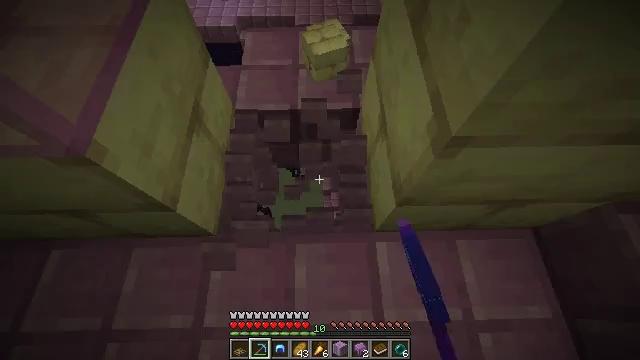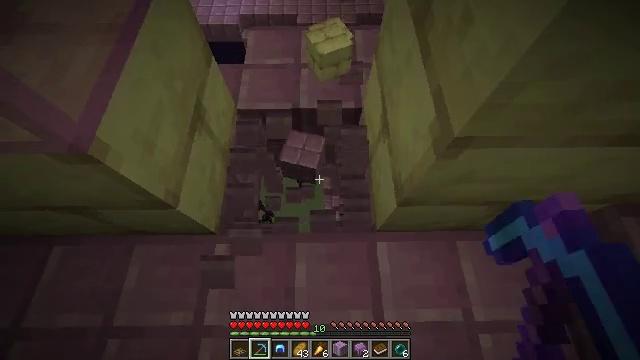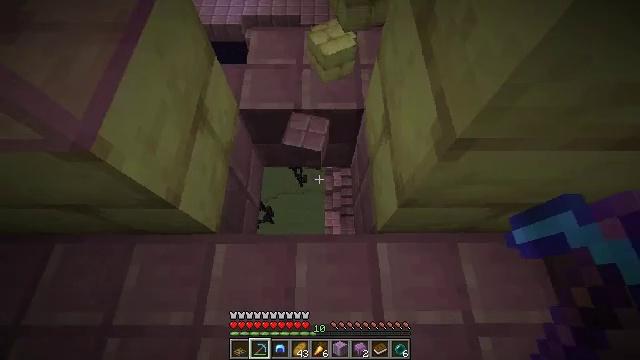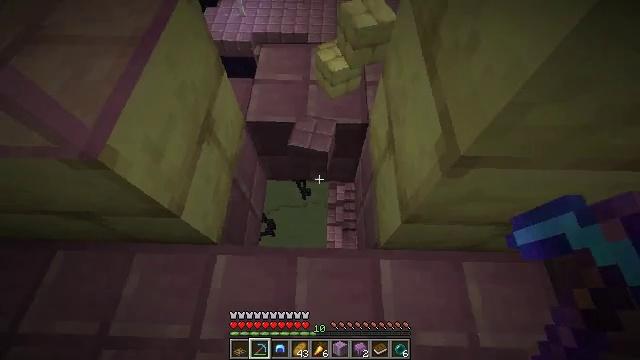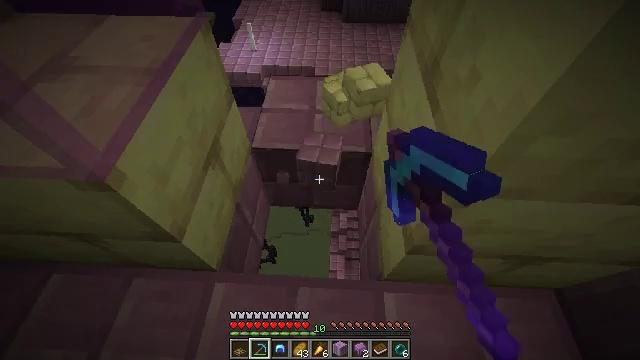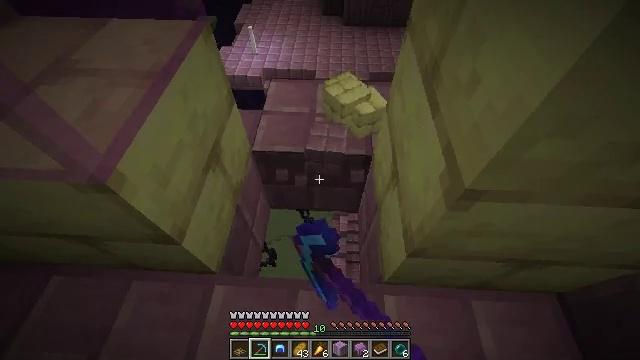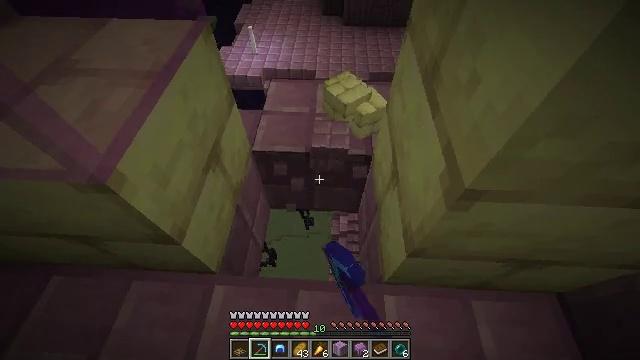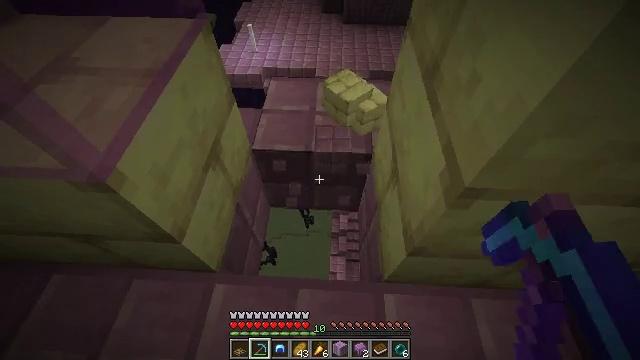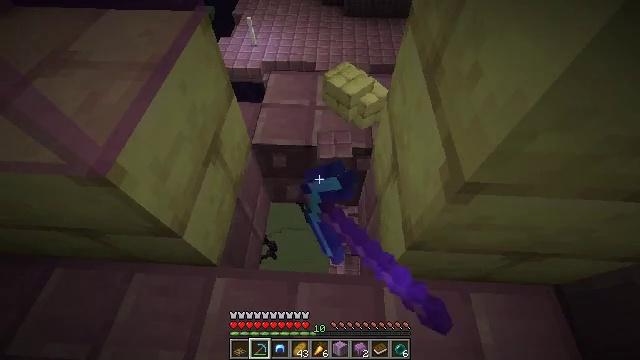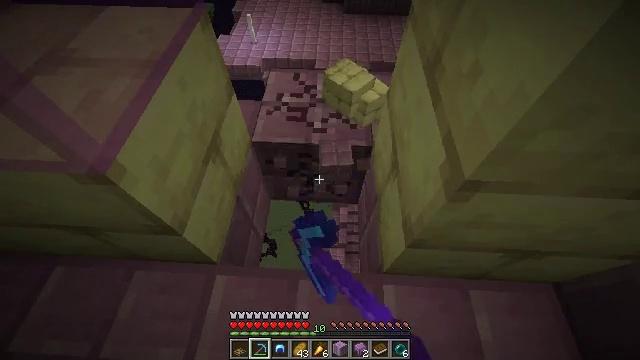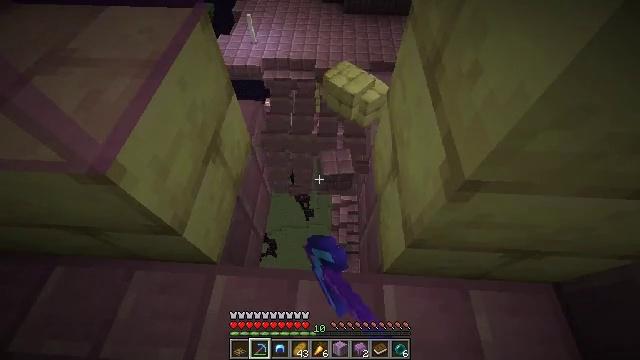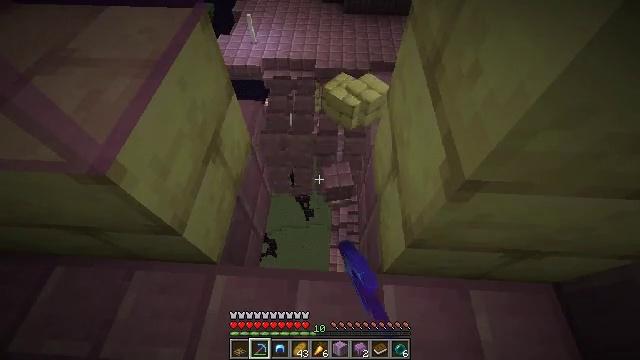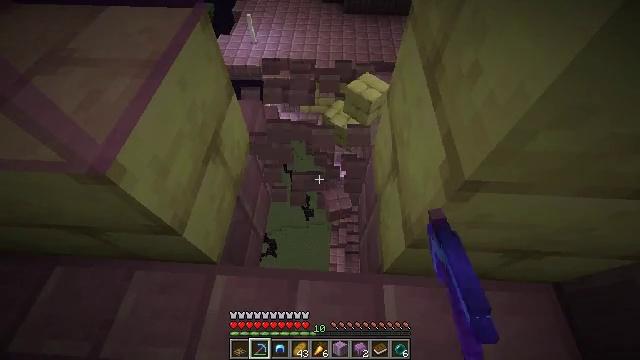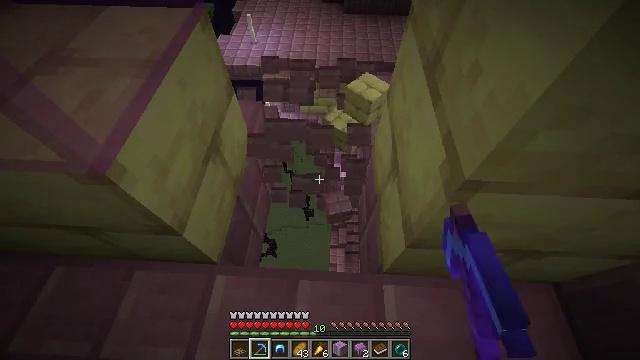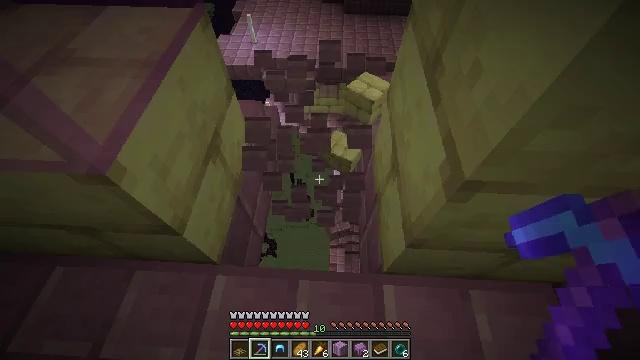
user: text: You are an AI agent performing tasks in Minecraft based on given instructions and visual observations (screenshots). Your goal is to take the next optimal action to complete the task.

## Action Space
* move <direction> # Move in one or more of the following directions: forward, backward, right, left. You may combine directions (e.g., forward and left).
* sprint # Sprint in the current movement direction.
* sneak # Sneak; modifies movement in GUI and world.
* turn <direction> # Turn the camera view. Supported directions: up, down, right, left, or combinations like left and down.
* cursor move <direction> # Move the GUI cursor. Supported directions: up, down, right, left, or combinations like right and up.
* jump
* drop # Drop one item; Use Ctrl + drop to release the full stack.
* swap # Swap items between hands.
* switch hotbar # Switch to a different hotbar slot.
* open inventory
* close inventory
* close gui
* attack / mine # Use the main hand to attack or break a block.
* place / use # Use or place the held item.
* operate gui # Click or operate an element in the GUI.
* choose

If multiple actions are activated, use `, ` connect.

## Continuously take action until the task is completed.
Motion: motion action
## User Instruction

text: Attack the purpur stairs to recycle them.
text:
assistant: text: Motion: attack / mine
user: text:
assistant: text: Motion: attack / mine
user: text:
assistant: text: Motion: turn left and up, attack / mine
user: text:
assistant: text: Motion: turn left and up, attack / mine
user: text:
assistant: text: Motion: attack / mine
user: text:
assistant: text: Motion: attack / mine
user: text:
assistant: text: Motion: attack / mine
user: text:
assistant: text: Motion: turn down, attack / mine
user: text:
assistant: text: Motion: attack / mine
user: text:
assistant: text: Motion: attack / mine
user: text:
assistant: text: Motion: attack / mine
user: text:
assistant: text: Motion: attack / mine
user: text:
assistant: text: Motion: attack / mine
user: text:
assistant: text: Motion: attack / mine
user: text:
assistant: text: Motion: no_op